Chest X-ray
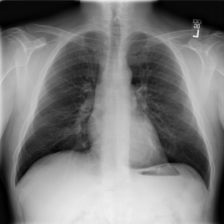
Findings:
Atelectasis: negative
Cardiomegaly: negative
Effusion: negative
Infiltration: negative
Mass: negative
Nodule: negative
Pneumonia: negative
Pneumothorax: negative
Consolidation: negative
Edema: negative
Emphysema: negative
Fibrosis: negative
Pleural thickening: negative
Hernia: negative